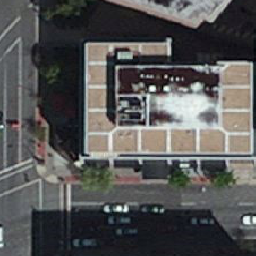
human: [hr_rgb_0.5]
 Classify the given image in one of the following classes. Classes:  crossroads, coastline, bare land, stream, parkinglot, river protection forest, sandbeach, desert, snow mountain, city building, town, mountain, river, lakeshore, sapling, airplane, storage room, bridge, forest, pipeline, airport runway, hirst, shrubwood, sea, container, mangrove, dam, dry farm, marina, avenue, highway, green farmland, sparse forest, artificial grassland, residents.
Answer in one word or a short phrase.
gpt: city building